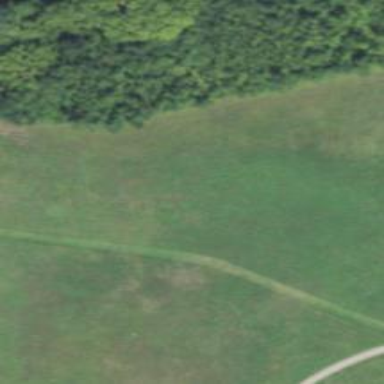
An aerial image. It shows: Backcountry path with no specific grooming.